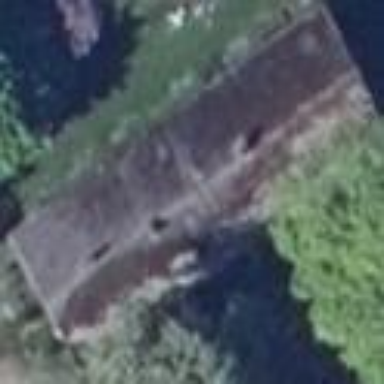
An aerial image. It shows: Gabled building.